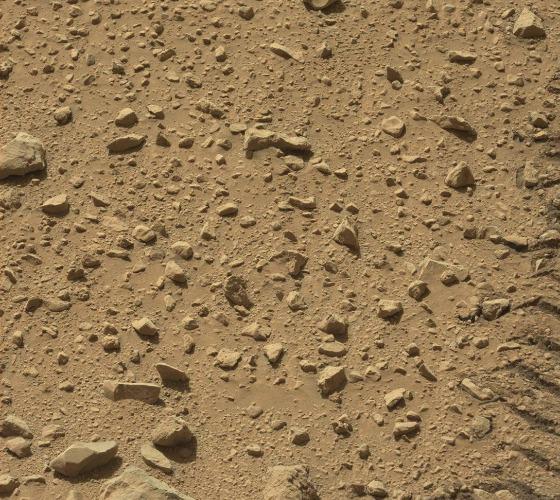
Terrain classes present: Gravel / Sand / Soil, Rock, Shadow, Track